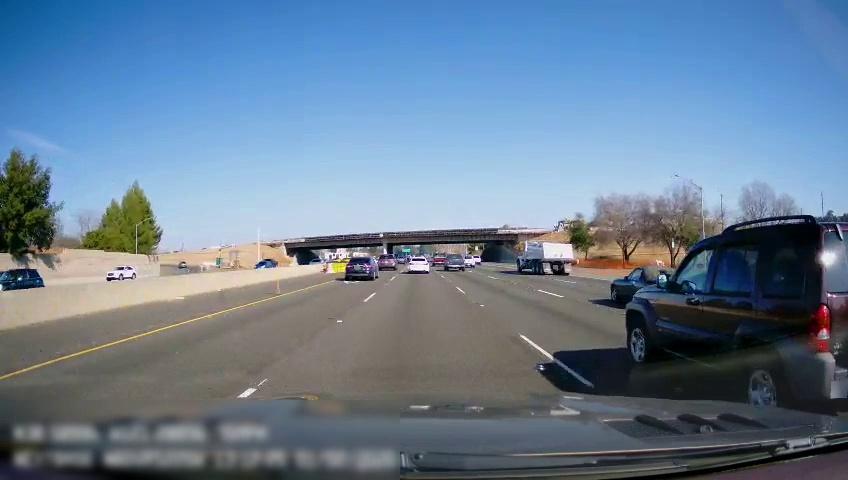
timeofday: Day
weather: Sunny
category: Drivable Space
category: Vehicles | Car
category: Vehicles | SUV
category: Vehicles | Truck
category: Vehicles | Car
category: Drivable Space
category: Vehicles | Truck
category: Vehicles | Car
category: Vehicles | Truck
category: Vehicles | Car
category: Vehicles | Truck
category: Vehicles | SUV
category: Vehicles | SUV
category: Vehicles | SUV
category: Vehicles | Car
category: Vehicles | Car
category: Vehicles | Other LV
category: Lanes | Alternate Lane
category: Lanes | Alternate Lane
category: Lanes | Alternate Lane
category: Lanes | Current Lane
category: Lanes | Current Lane
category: Lanes | Alternate Lane